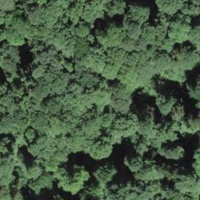
EUNIS habitat code: 41
Species observed at this site:
Equisetum hyemale